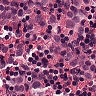
Metastatic tissue present: yes